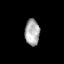
Tissue: lung
Cell type: Epithelial cells
Senescence score: 0.2221
Nuclear area (px): 382
Mean DAPI intensity: 169.743